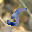
Label: 5